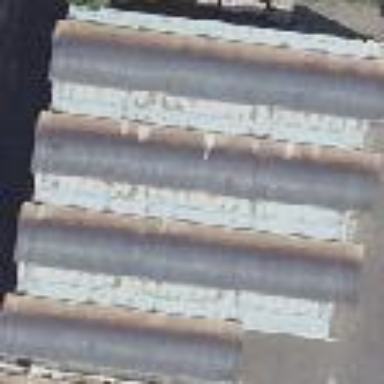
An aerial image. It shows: View of roof of building.